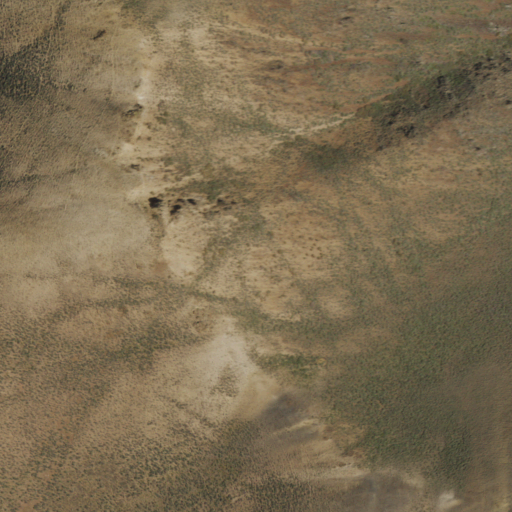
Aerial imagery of mountain in Nevada named Pah-Rum Peak containing shrub and evergreen forest